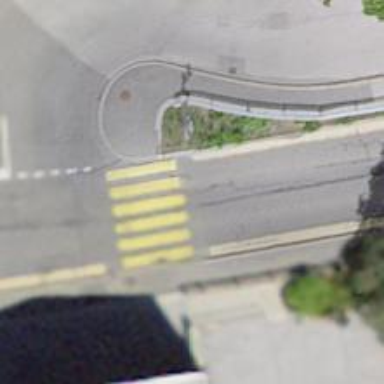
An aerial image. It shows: Zebra crossing on the road.